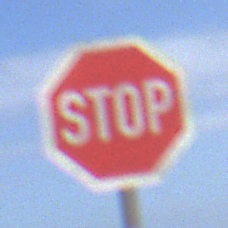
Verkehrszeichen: Stop
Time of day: Midday
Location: Outdoor (Nature)
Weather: PartlyCloudy
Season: NotSpecified
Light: Natural